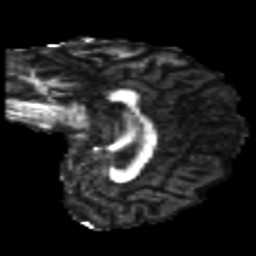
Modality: FA
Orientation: sagittal
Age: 23
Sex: female
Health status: healthy
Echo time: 0.074 s